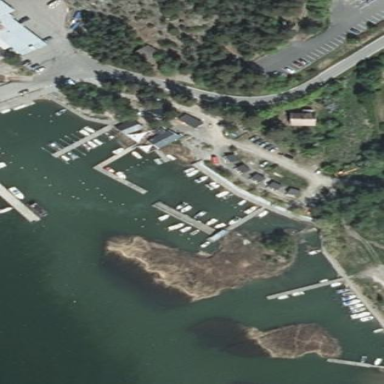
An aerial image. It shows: Marina on leisure land.